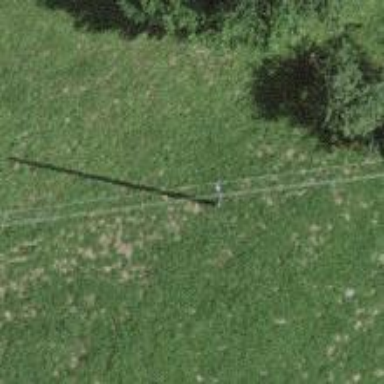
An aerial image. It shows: Utility pole as the man-made structure.